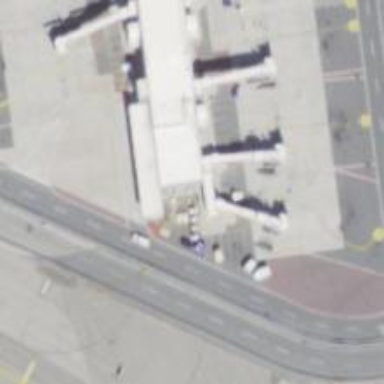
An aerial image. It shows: Airport gate.